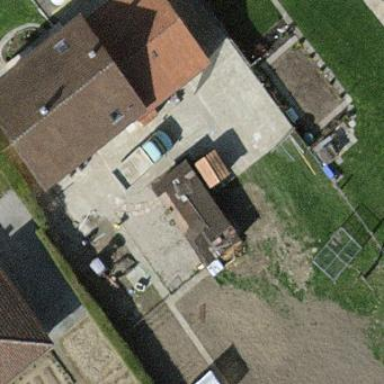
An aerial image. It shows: Shed.